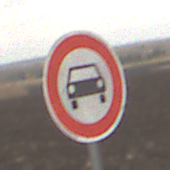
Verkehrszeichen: VerbotKraftwagen
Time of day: MorningAfternoon
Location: Outdoor (Nature)
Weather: Overcast
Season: NotSpecified
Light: Natural